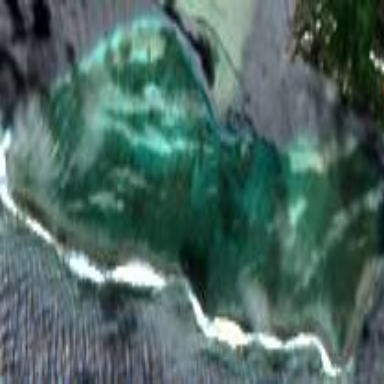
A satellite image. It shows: Beautiful reef in its natural habitat.